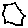
Label: hexagon